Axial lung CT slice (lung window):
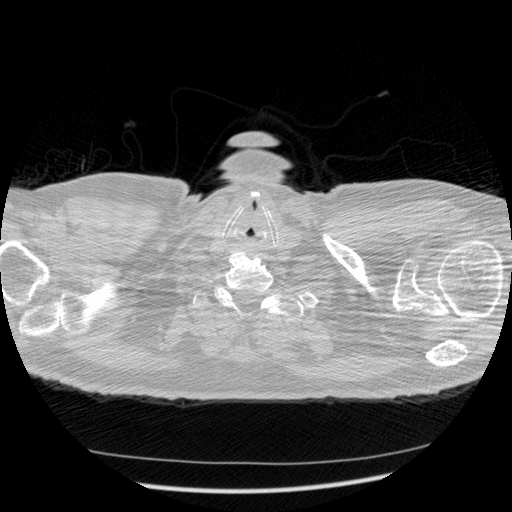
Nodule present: no